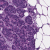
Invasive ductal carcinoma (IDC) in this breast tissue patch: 1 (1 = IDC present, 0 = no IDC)